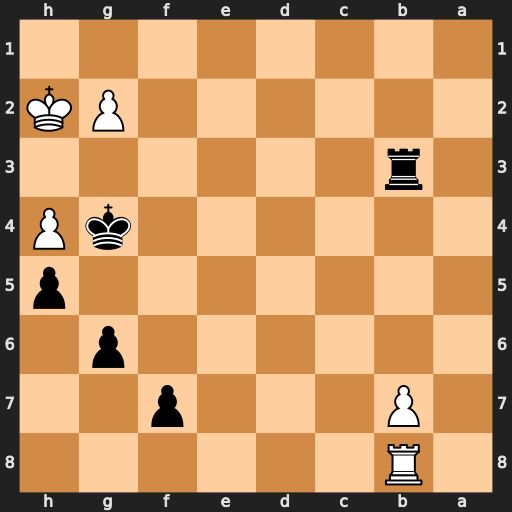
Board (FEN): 1R6/1P3p2/6p1/7p/6kP/1r6/6PK/8
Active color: b
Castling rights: -
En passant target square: -
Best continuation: Kxh4 Rc8 Rxb7